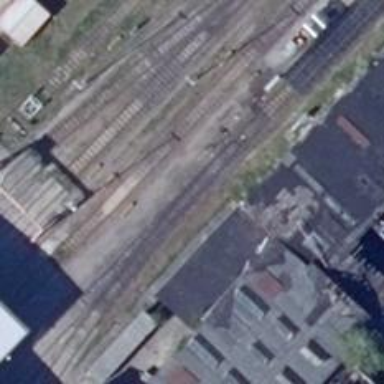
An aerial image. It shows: Railway switch.